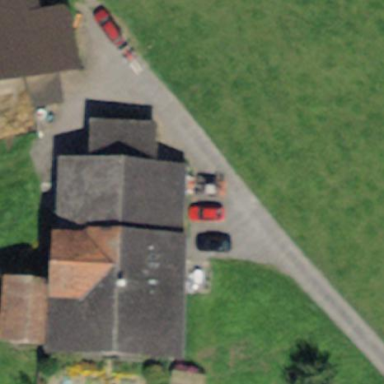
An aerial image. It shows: Farmyard area.